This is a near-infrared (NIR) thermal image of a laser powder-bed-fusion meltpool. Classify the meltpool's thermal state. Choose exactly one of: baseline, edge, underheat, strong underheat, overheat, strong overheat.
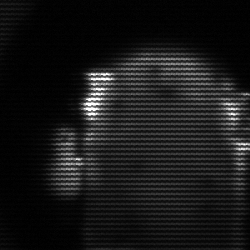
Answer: baseline